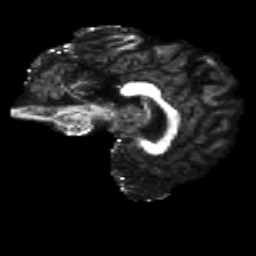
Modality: FA
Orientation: sagittal
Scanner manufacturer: siemens
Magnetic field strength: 3 T
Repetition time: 4.16 s
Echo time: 0.0806 s